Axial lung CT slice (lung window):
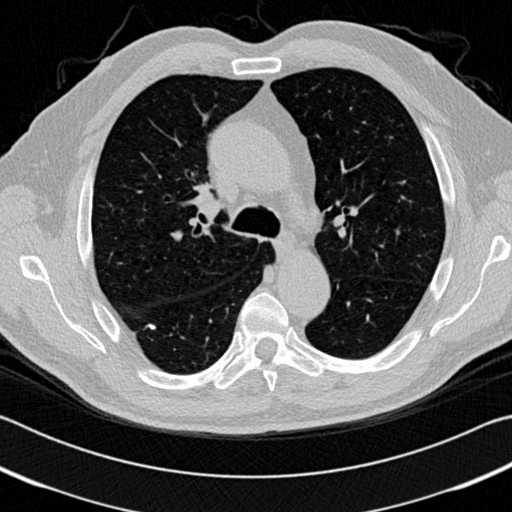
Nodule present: yes
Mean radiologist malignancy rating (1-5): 1